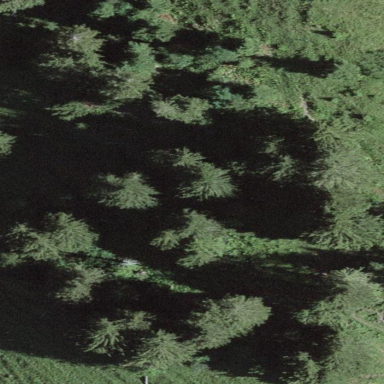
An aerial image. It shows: Forest area.